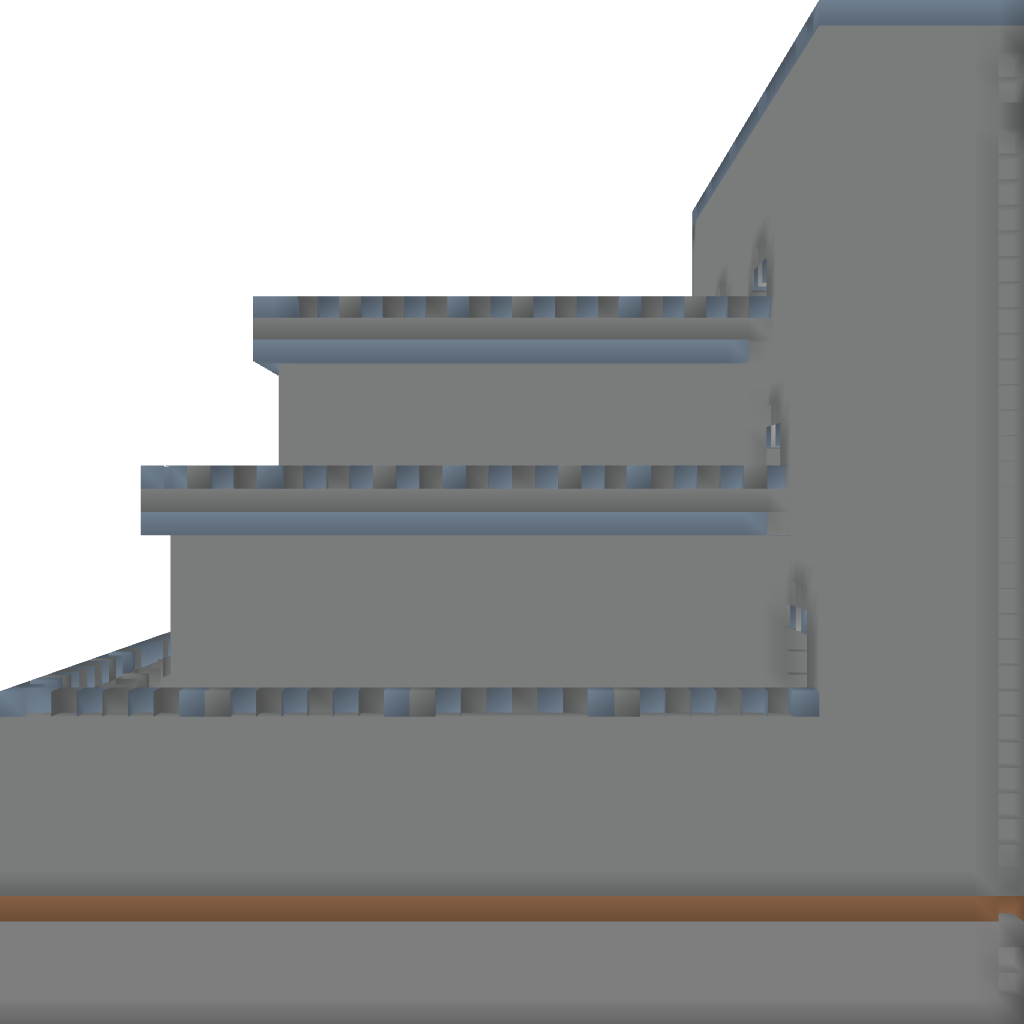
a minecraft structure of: City Capital Fortress